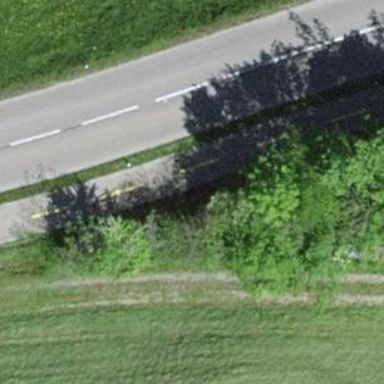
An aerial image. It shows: Asphalt path suitable for both cyclists and pedestrians.